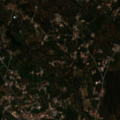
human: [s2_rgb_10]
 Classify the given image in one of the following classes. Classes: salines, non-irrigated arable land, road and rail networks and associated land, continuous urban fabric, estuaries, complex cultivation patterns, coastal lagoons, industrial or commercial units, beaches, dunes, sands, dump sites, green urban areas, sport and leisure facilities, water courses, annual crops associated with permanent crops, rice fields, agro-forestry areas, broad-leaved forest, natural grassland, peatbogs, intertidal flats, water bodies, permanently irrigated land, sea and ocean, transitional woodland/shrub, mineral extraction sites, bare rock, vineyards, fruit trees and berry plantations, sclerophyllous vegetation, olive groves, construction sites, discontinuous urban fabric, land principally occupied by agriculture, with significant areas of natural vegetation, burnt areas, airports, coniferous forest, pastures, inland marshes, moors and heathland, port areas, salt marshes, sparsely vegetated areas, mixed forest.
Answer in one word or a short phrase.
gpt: discontinuous urban fabric, olive groves, annual crops associated with permanent crops, sclerophyllous vegetation